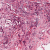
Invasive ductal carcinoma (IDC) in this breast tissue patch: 1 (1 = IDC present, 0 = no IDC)